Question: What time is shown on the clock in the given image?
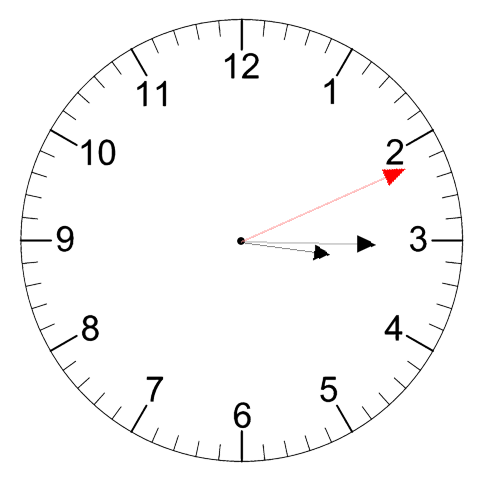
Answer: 03:15:11